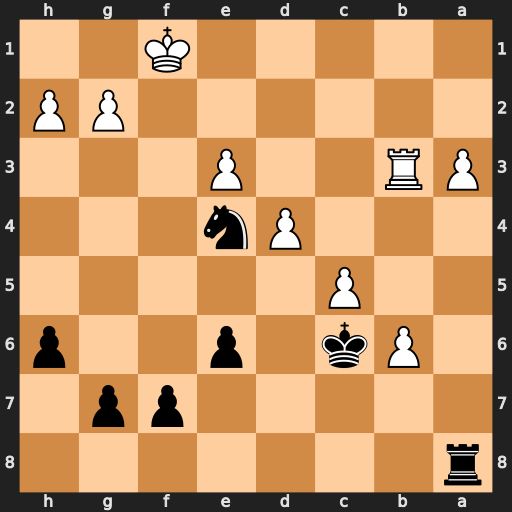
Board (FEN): r7/5pp1/1Pk1p2p/2P5/3Pn3/PR2P3/6PP/5K2
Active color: b
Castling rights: -
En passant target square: -
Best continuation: Nd2+ Ke2 Nxb3